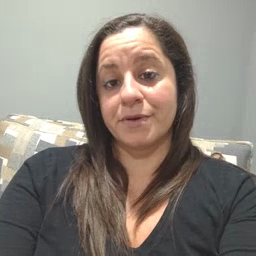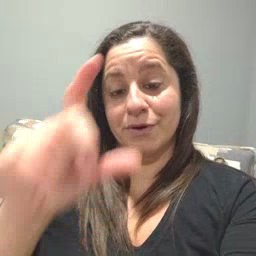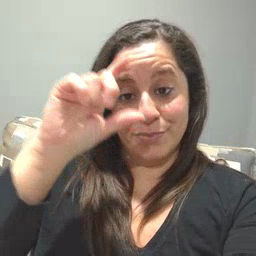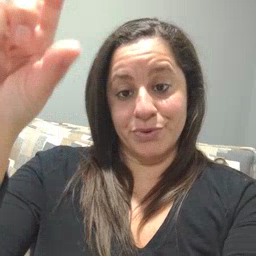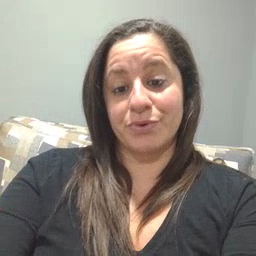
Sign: moon